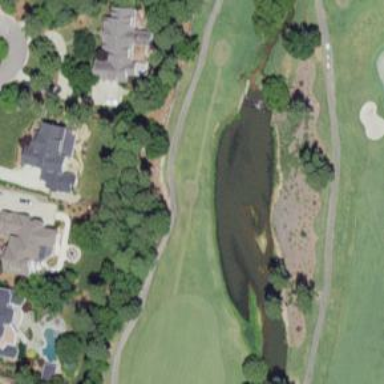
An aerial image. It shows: Path for both road and golf.